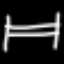
Label: bed